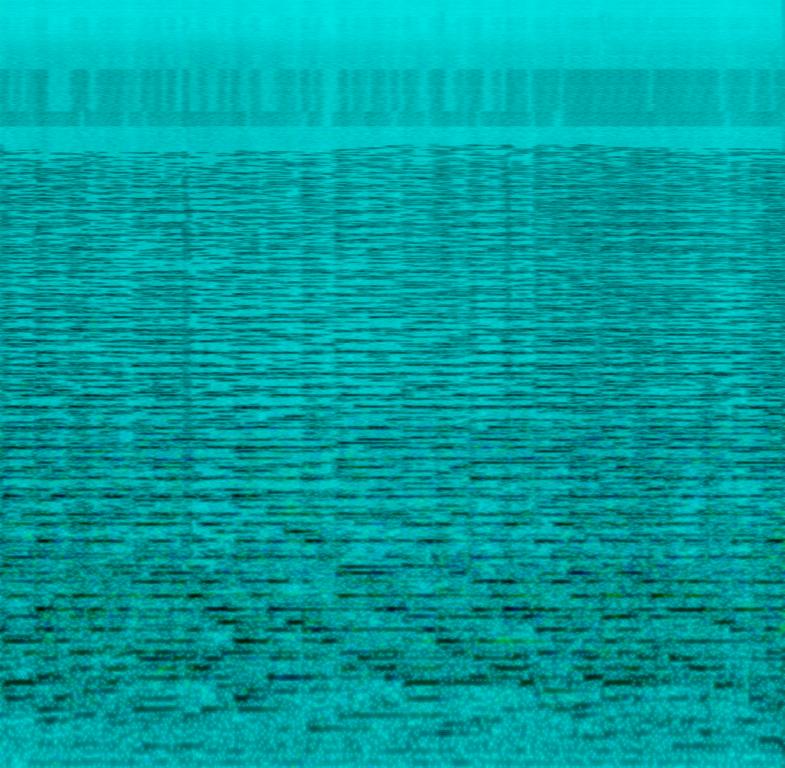
The song is an instrumental. The tempo is medium fast with two harpsichordists playing an instrument harmony with no other instrumentation. The song is exciting like a dance but has a bad audio quality.